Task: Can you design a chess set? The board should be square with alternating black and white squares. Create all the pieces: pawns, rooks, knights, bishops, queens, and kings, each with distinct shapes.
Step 1746:
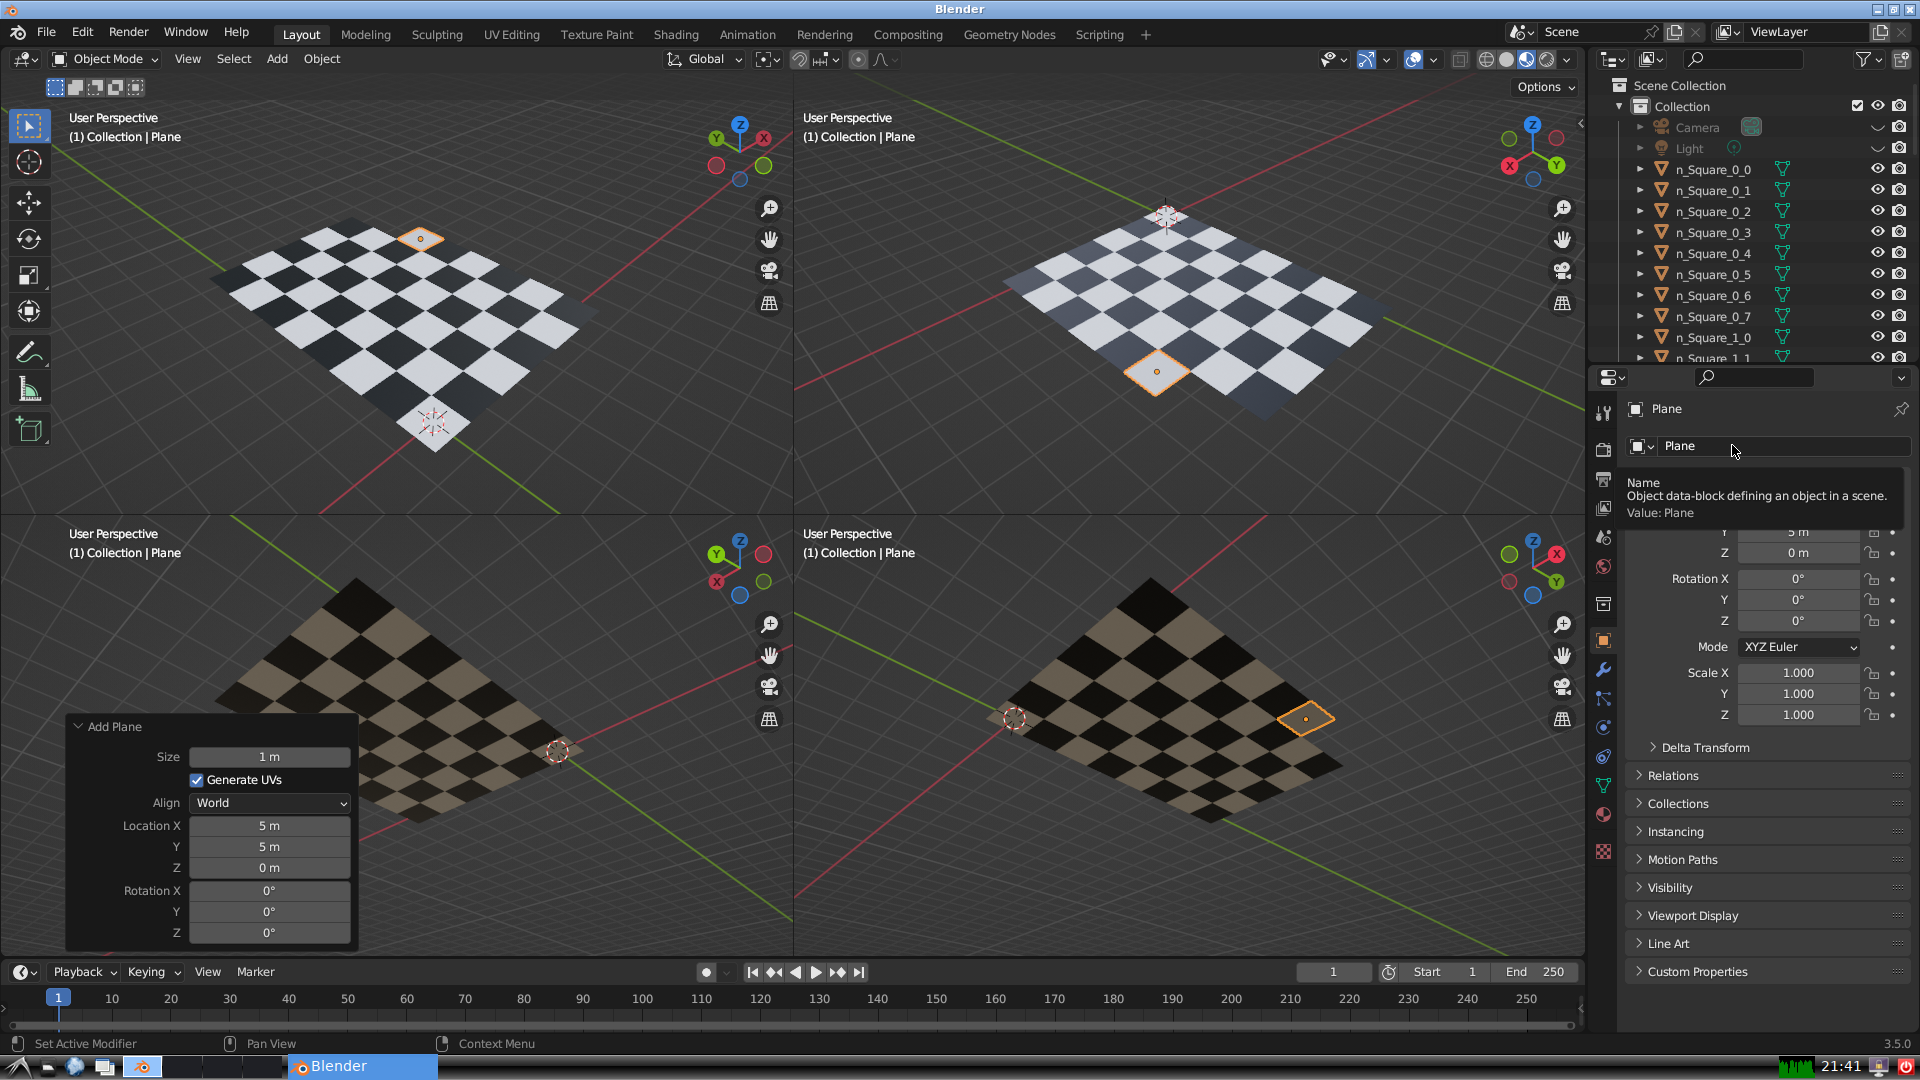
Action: click: no